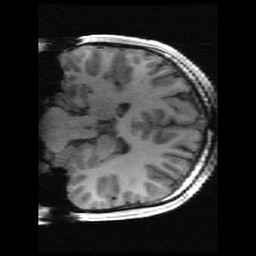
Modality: inplaneT1
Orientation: coronal